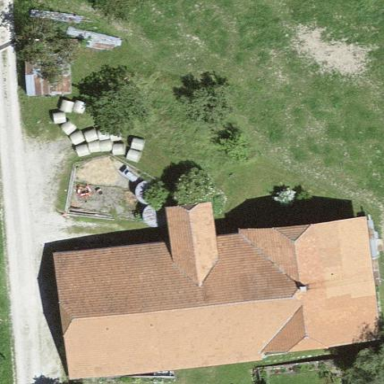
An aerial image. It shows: Farm building.